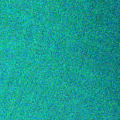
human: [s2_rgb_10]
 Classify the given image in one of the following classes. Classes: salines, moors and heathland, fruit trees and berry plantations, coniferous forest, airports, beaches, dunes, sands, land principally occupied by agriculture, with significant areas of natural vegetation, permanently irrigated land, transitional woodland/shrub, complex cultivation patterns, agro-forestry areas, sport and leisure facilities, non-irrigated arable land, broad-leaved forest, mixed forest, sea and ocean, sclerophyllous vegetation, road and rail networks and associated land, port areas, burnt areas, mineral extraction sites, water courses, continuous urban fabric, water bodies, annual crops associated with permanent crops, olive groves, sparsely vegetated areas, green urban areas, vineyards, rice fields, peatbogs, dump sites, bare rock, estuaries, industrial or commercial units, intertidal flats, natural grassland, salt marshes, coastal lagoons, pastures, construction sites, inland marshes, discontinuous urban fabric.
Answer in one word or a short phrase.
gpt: sea and ocean